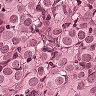
Metastatic tissue present: yes